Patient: sex M, age 28
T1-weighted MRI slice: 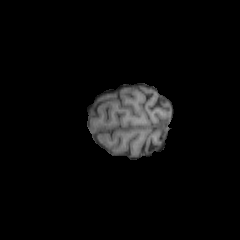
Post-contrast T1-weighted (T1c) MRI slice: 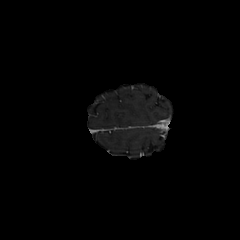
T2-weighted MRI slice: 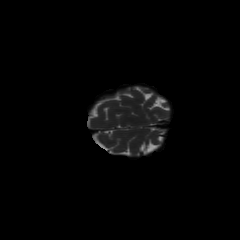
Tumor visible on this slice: no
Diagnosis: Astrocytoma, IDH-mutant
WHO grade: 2